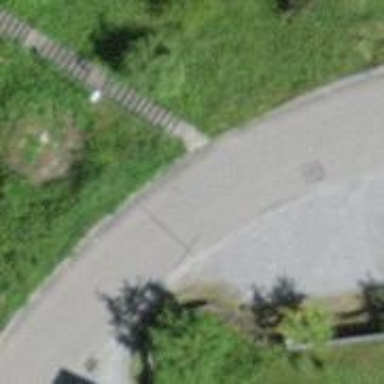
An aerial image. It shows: Set of steps on the road.